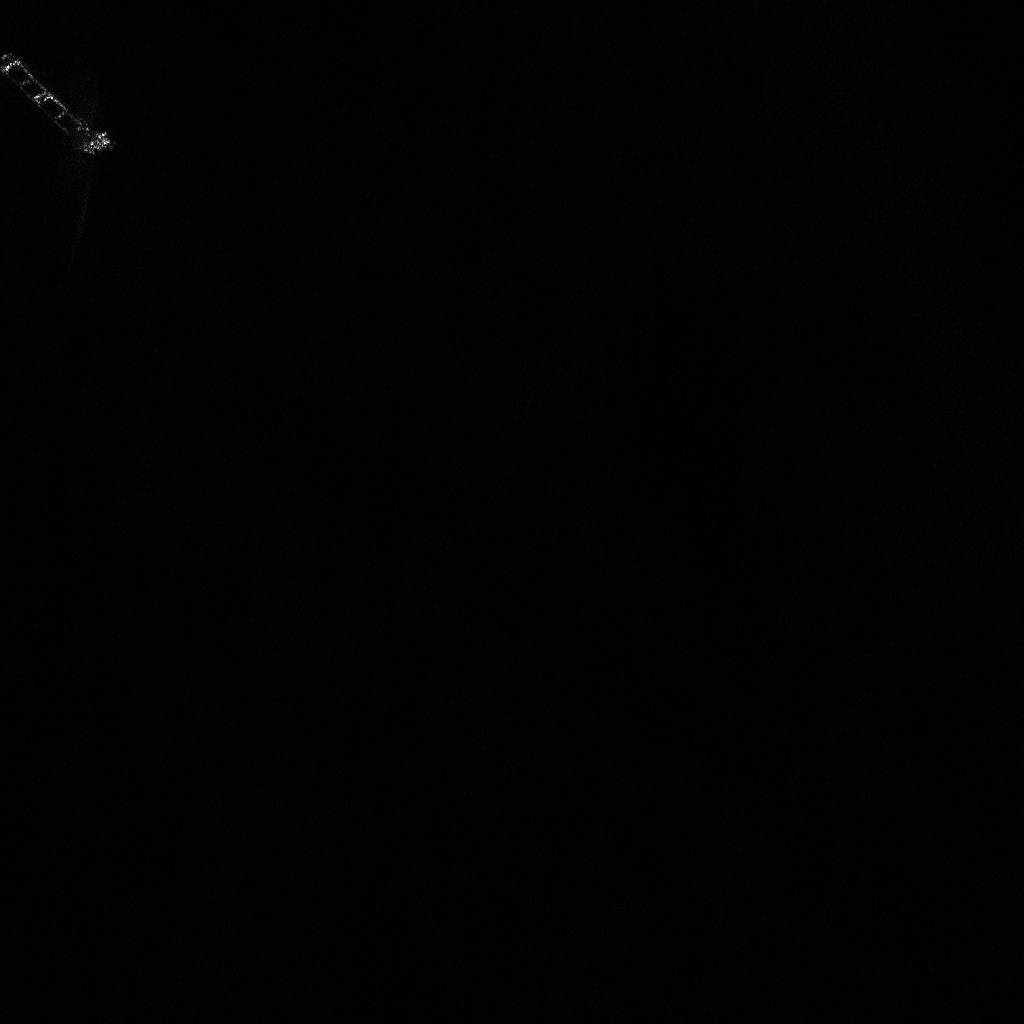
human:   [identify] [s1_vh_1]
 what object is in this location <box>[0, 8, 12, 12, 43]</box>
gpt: <ref>1 large dredger at the top left</ref>